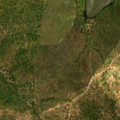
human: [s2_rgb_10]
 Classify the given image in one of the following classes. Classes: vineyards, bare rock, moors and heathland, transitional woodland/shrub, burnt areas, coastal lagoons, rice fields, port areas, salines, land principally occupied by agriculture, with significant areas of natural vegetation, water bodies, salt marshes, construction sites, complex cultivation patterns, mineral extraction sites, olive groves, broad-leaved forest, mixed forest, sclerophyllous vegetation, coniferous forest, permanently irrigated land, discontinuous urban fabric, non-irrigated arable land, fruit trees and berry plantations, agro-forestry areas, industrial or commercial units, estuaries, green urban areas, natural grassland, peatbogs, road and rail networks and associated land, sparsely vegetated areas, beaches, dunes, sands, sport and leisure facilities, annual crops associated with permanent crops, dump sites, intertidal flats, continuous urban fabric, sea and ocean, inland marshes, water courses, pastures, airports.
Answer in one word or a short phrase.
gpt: continuous urban fabric